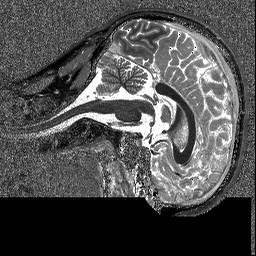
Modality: T1map
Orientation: sagittal
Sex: male